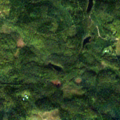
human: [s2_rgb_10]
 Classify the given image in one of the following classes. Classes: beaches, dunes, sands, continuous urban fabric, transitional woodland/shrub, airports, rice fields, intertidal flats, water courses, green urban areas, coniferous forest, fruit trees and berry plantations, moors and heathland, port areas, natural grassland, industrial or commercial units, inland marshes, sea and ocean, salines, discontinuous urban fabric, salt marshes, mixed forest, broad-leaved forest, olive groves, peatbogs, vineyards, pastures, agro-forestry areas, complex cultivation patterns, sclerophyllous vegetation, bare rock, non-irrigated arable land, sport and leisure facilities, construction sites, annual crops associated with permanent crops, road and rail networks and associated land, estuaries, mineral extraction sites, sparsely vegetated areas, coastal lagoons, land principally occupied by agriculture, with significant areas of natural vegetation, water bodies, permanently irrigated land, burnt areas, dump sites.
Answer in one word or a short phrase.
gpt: coniferous forest, mixed forest